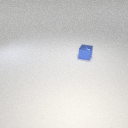
small blue metal cube